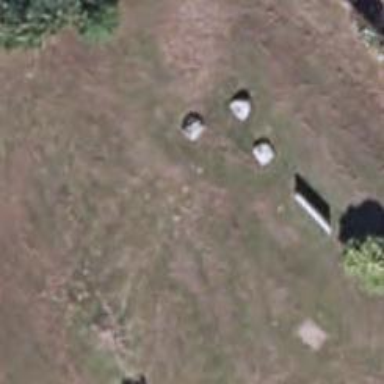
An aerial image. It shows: Picnic table located in leisure land area.